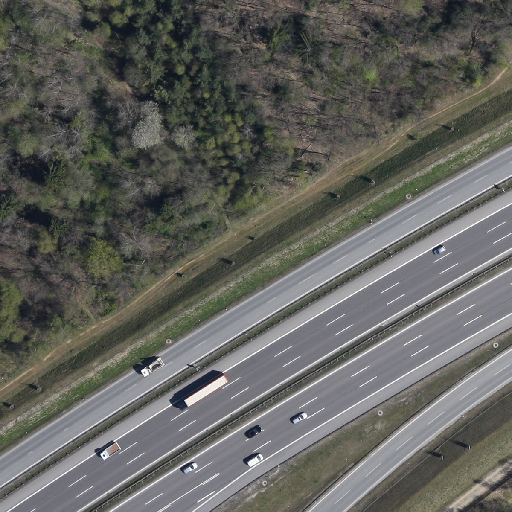
Referring expression: car